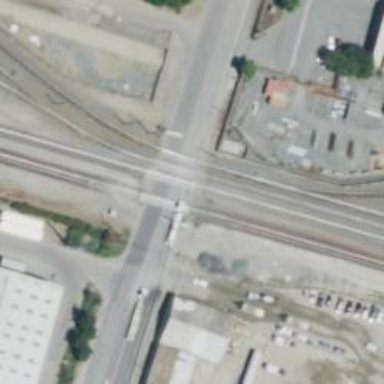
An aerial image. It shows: Railway level crossing.